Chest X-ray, PA view. Patient: 25 years old, sex F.
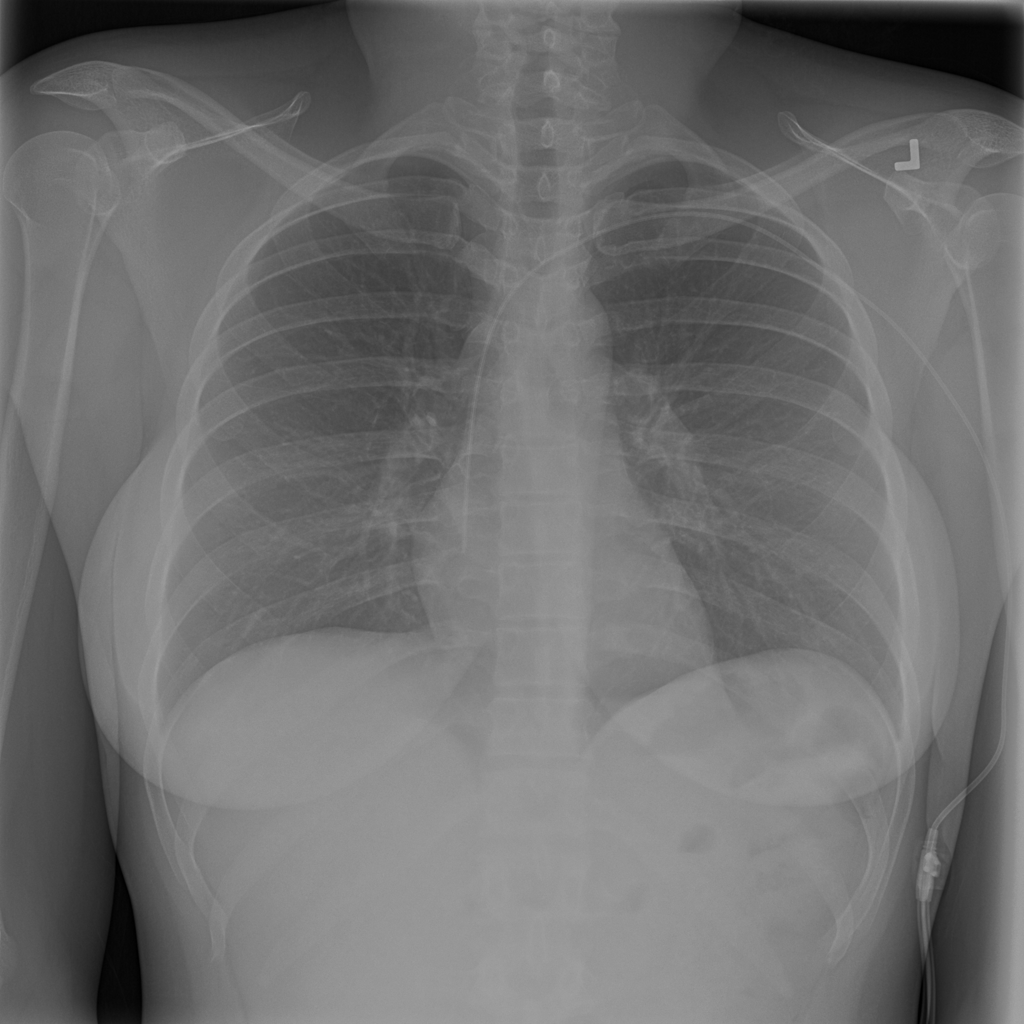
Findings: No Finding